【题型】填空题　【知识点】立体几何　【难度】medium
如图，在直四棱柱$ABCD-A_1B_1C_1D_1$中，底面$ABCD$为菱形，且$\angle BAD=60^\circ$。若$AB=AA_1=2$，点$M$为棱$CC_1$的中点，点$P$在$A_1B$上，则线段$PA,PM$的长度和的最小值为\underline{\ \ \ \ \ \ \ \ }。

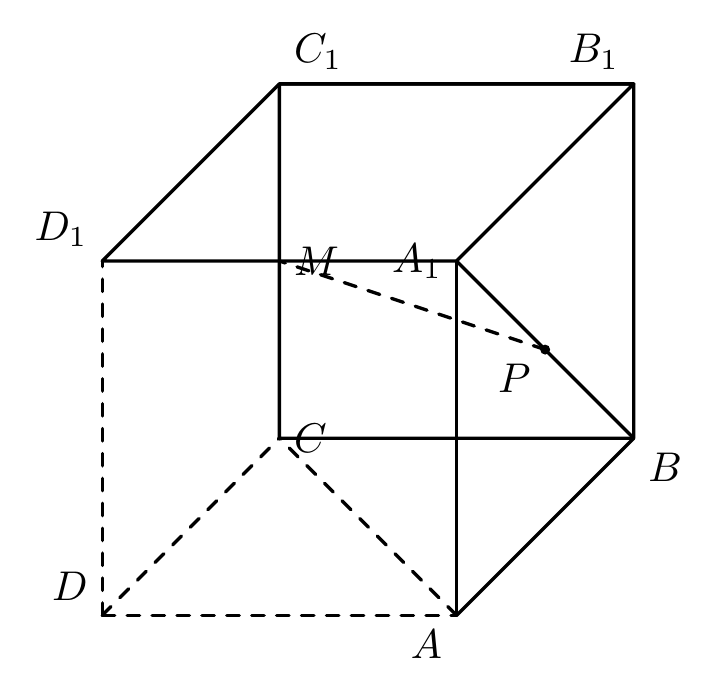
【解答】
\vspace{0.2cm}
\textbf{【答案】}$\boldsymbol{\sqrt{9+2\sqrt{10}}}$

\vspace{0.2cm}

\textbf{【详解】} 取$D_1C_1$的中点$N$，连接$MN$、$A_1N$、$BM$、$D_1C$，

因为点$M$为棱$CC_1$的中点，所以$MN \parallel D_1C$，又$A_1D_1 \parallel BC$且$A_1D_1 = BC$，

所以$A_1D_1CB$为平行四边形，所以$A_1B \parallel D_1C$，

所以$A_1B \parallel MN$，即$A_1$、$B$、$M$、$N$四点共面，连接$A_1M$，$A_1C_1$，

则$A_1B = \sqrt{2^2 + 2^2} = 2\sqrt{2}$，$BM = \sqrt{2^2 + 1^2} = \sqrt{5}$，

因为底面$ABCD$为菱形，且$\angle BAD = 60^\circ$，所以$\angle ADC = 120^\circ$，

所以$A_1C_1 = \sqrt{2^2 + 2^2 - 2 \times 2 \times 2\cos120^\circ} = 2\sqrt{3}$，

所以$A_1M = \sqrt{(2\sqrt{3})^2 + 1^2} = \sqrt{13}$，

所以$A_1B^2 + BM^2 = A_1M^2$，即$A_1B \perp BM$，所以$\angle A_1BM = 90^\circ$，

将$\triangle ABA_1$绕$A_1B$翻折，使得平面$ABA_1$与平面$A_1BMN$共面，连接$AM$交$A_1B$于点$P$，

则$PA + PM \ge AM$，

又$\angle ABM = 135^\circ$，

在$\triangle ABM$中，$AM^2 = AB^2 + BM^2 - 2AB \cdot BM \cos\angle ABM$，

即$AM^2 = 2^2 + (\sqrt{5})^2 - 2 \times 2 \times \sqrt{5} \times \left(-\frac{\sqrt{2}}{2}\right) = 9 + 2\sqrt{10}$，

所以$AM = \sqrt{9 + 2\sqrt{10}}$，

即线段$PA$、$PM$的长度和的最小值为$\sqrt{9 + 2\sqrt{10}}$。

\vspace{0.2cm}

故答案为：$\boldsymbol{\sqrt{9+2\sqrt{10}}}$

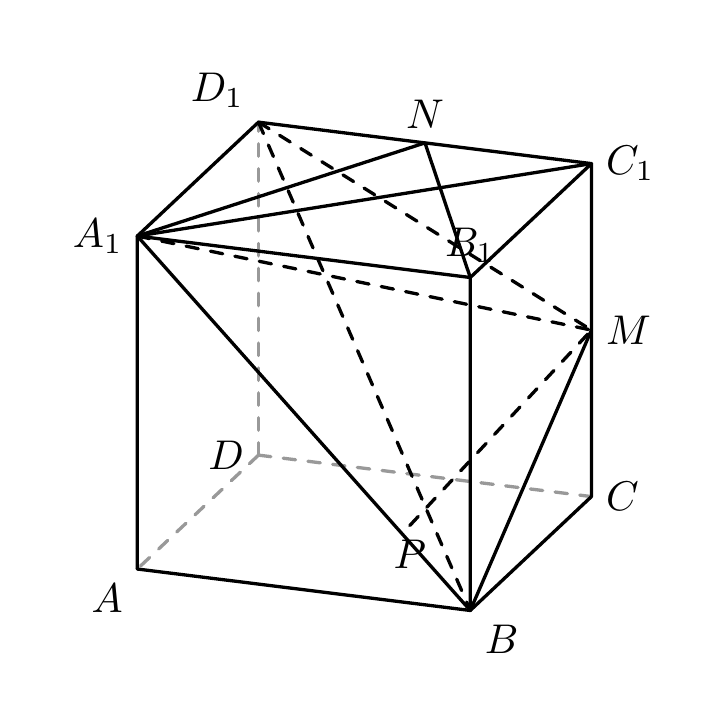
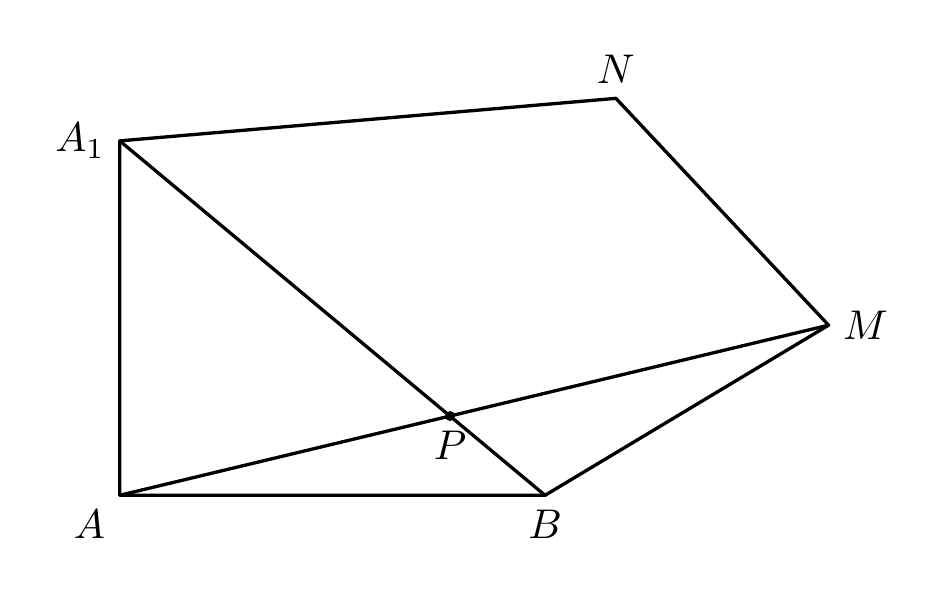